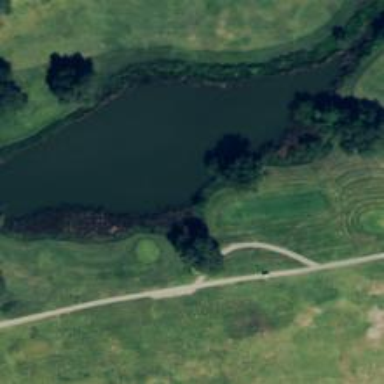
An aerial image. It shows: Well-maintained path in golf course.